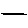
Label: line